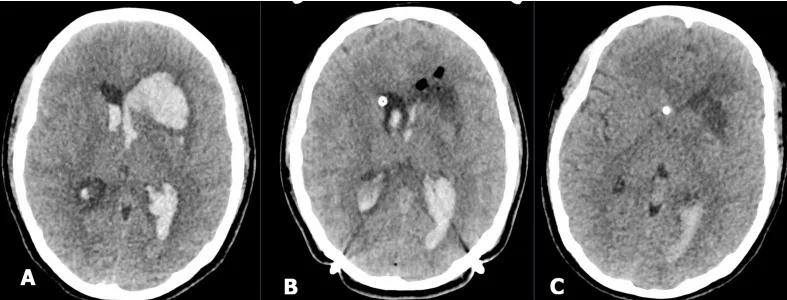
Head CT scan a few hour after onset,. Head CT scan image after stereotactic aspiration immediately, and C. Head CT scan image taken a week after surgery.
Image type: radiology (ct)